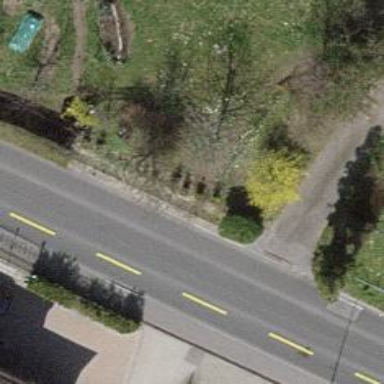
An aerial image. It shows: Deciduous broadleaved tree in garden.